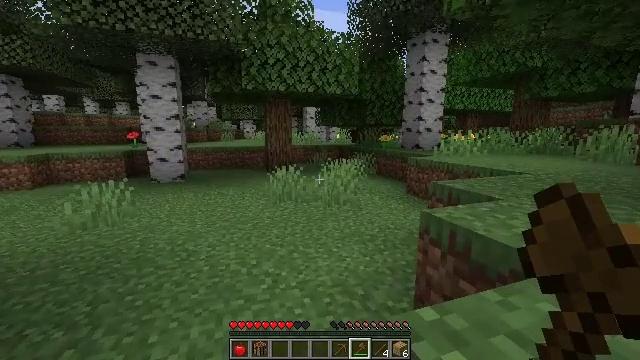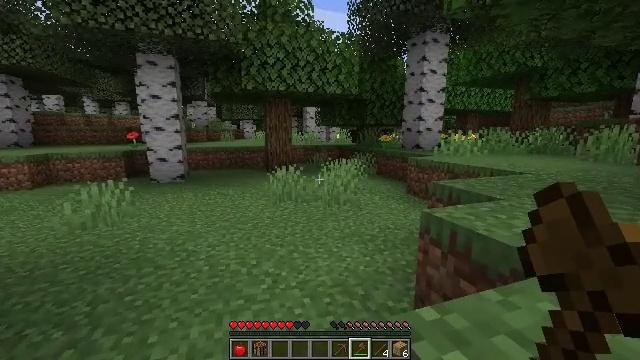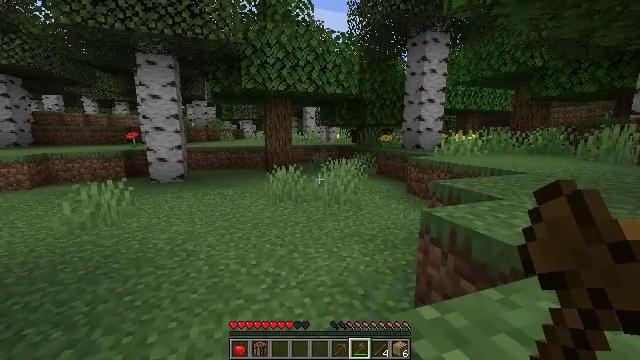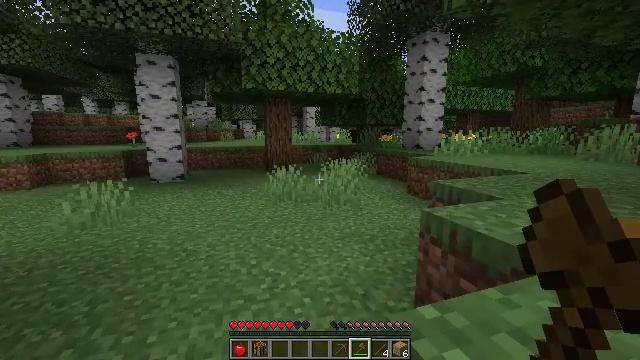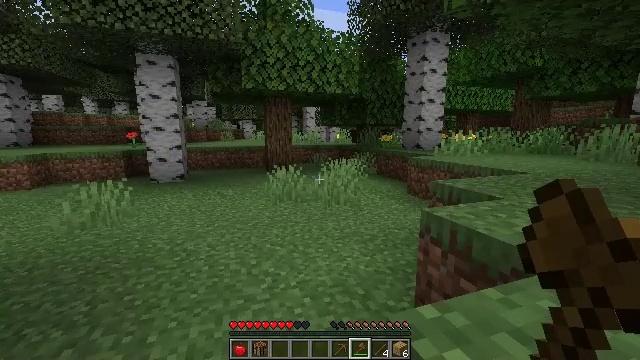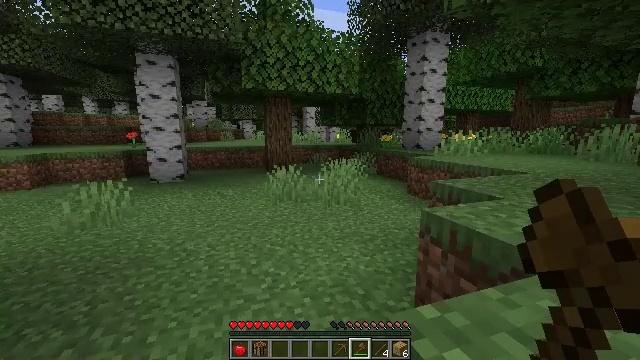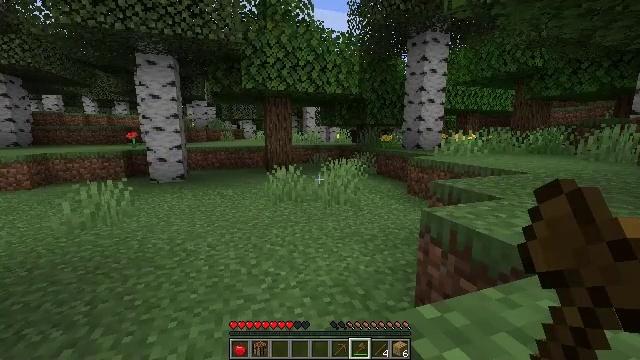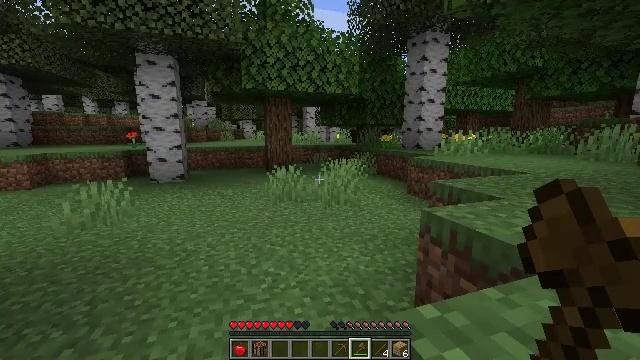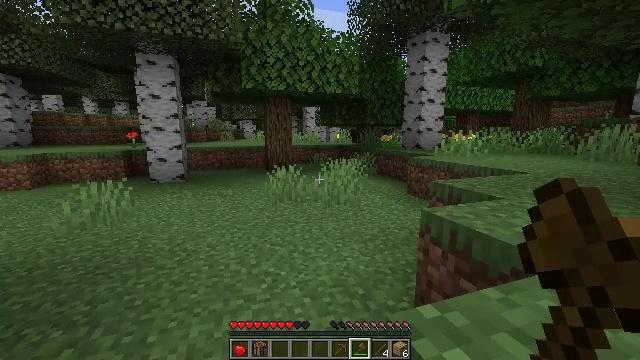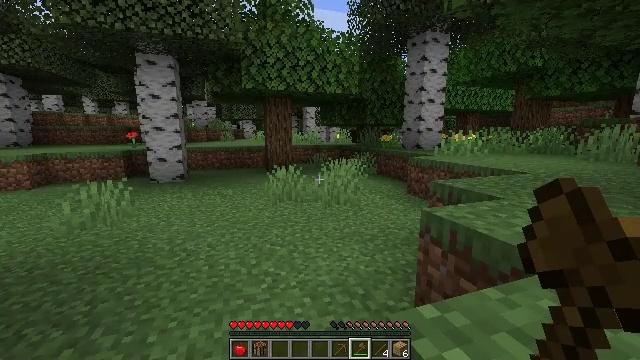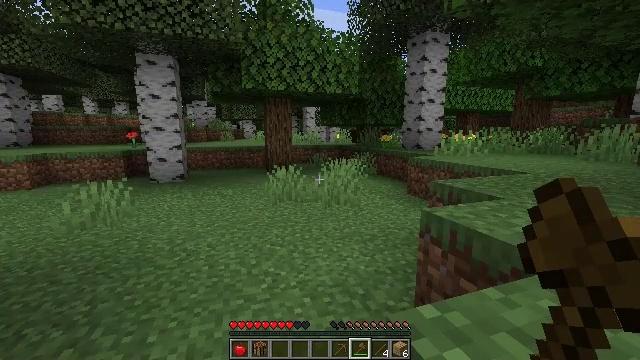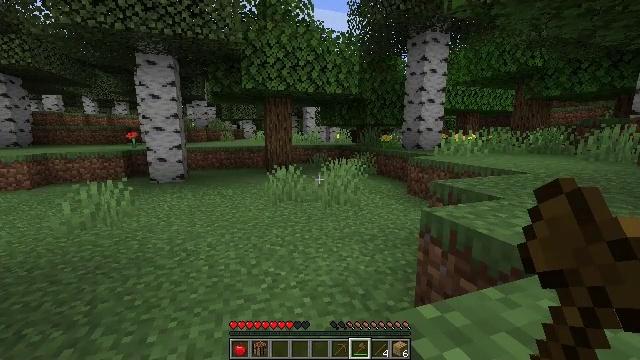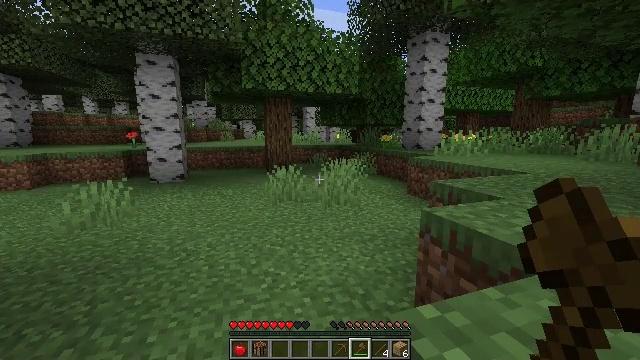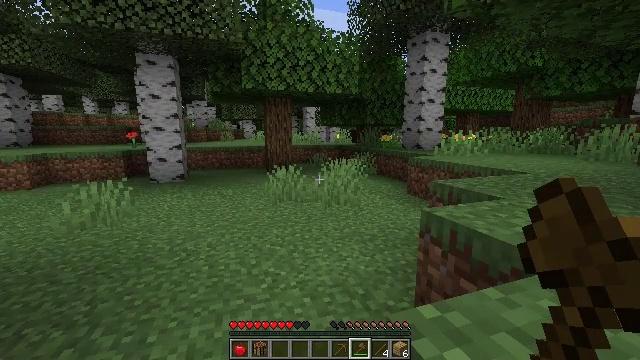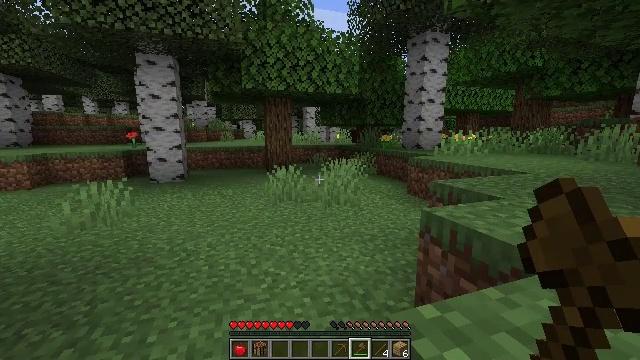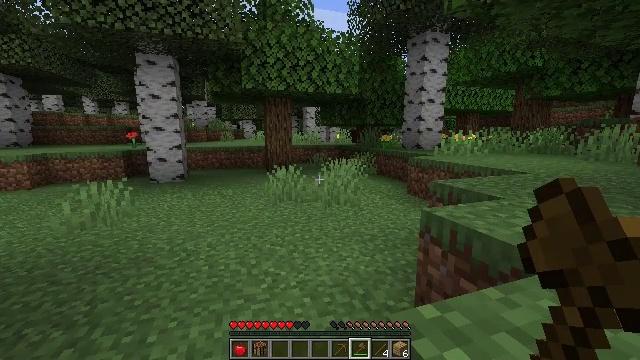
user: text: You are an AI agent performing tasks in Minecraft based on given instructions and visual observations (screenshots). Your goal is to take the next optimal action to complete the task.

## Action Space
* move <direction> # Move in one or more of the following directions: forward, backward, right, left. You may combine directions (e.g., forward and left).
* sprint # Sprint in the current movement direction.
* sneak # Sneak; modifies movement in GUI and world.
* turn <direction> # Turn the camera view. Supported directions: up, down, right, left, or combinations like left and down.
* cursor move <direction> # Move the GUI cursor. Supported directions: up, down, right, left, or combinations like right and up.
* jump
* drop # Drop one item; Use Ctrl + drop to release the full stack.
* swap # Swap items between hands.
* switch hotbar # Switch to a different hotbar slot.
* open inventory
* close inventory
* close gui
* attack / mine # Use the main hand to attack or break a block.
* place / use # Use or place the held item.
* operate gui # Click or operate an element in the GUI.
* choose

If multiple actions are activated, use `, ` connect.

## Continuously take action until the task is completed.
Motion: motion action
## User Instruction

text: Harvest the mushroom stem for materials.
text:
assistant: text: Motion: no_op
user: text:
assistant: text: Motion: no_op
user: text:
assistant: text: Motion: no_op
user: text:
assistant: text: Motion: no_op
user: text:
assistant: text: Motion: no_op
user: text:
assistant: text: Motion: no_op
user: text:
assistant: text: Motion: no_op
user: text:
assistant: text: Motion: no_op
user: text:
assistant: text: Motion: no_op
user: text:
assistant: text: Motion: no_op
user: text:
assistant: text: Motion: no_op
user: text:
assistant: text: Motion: no_op
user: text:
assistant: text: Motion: no_op
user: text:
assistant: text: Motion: no_op
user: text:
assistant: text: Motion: no_op
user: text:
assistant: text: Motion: no_op
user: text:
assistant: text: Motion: no_op
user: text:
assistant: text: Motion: no_op
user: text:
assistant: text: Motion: no_op
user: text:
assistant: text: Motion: no_op
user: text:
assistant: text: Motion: no_op
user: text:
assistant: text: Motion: no_op
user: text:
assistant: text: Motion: no_op
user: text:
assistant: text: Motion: no_op
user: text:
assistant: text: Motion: no_op
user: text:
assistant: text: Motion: no_op
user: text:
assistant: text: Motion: no_op
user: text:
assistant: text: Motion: no_op
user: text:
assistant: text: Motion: no_op
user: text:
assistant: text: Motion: no_op